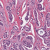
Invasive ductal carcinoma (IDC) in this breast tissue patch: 1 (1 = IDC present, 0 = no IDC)